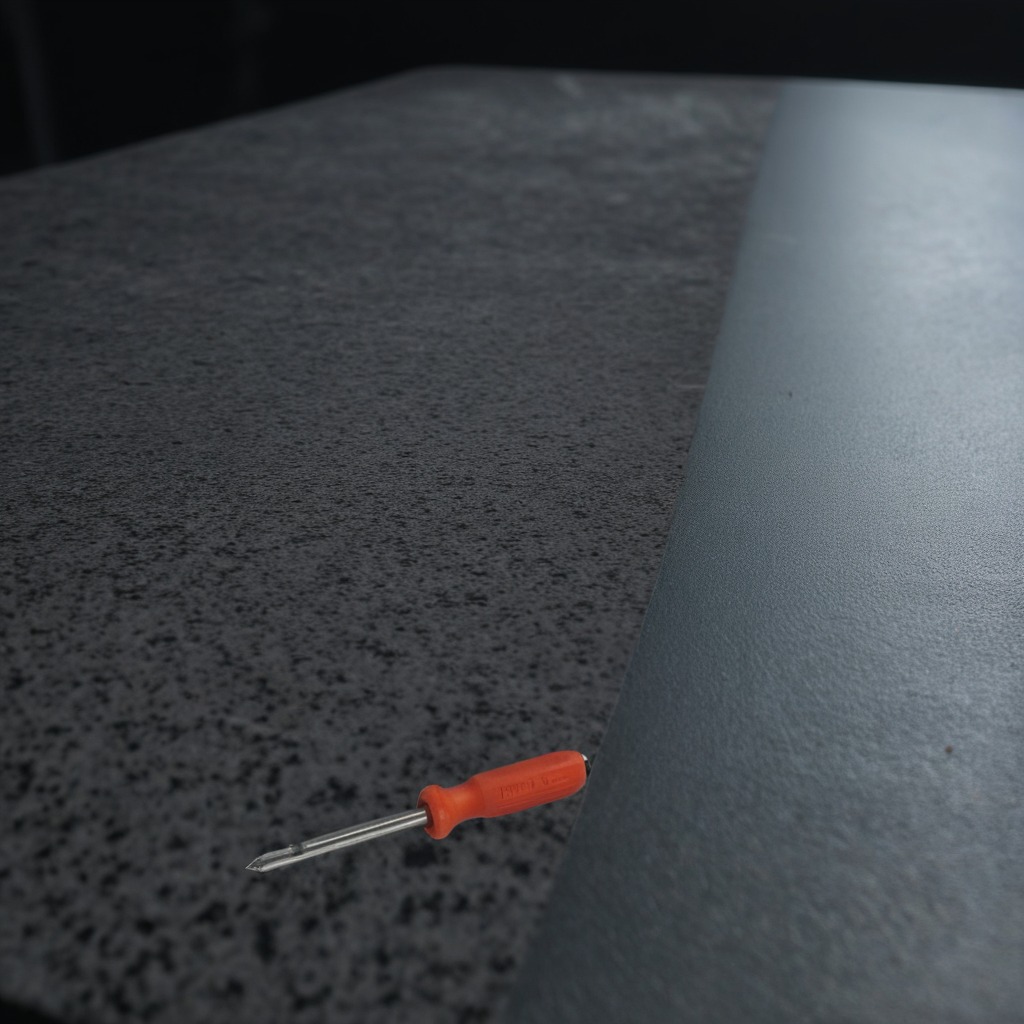
A screwdriver is lying on the clean granite table inside a workshop at night.